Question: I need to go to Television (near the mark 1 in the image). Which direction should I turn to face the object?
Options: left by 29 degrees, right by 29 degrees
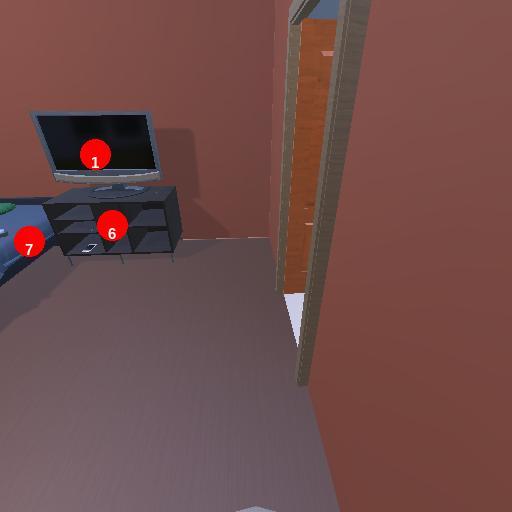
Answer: left by 29 degrees